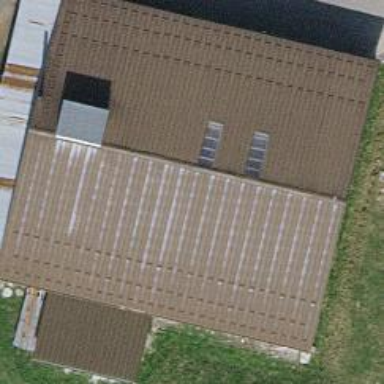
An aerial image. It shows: Warehouse building.